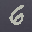
Label: 6